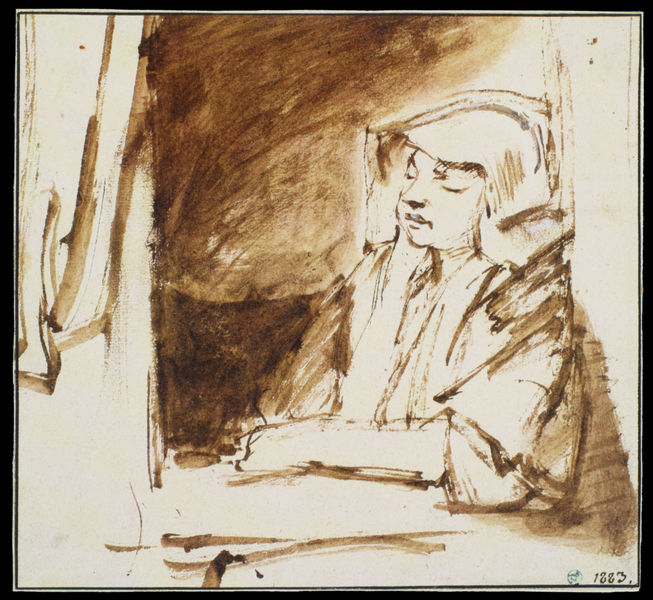
Titel: Hendrickje Stoffels am Fenster sitzend
Künstler: Harmensz van Rijn Rembrandt
Institution: Stockholm, Nationalmuseum
Schlagwörter: schlaf, weiß, sitzen, braun, fenster, frau, skizze, tisch, zeichnung, blick, schleier, tuch, haube, malerei, jung, arm, augen, mensch, interieur, sitzend, ruhe, sepia, kopftuch, nachdenken, tusche, nonne, entwurf, kunst, halbprofil, historismus, anlehnen, kaputze, kapuze, federzeichnung, sinieren, erschöpfung, entspannen, 1883